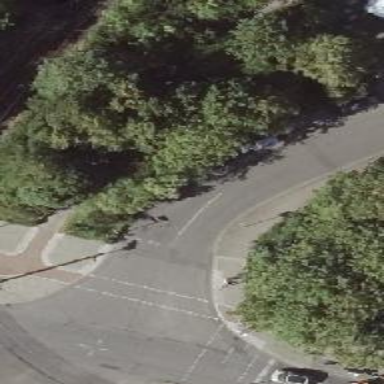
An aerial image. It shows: Road with traffic signals.